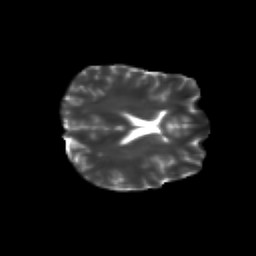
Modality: T2w
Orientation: axial
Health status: healthy
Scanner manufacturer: siemens
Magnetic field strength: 3 T
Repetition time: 10 s
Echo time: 0.092 s